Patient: sex M, age 45
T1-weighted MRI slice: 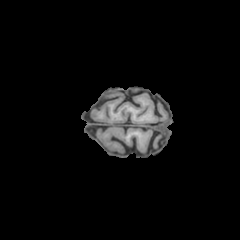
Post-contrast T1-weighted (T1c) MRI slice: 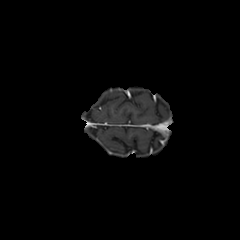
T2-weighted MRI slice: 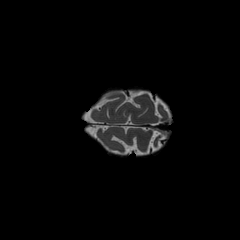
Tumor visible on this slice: no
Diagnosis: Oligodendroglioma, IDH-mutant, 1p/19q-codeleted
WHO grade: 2